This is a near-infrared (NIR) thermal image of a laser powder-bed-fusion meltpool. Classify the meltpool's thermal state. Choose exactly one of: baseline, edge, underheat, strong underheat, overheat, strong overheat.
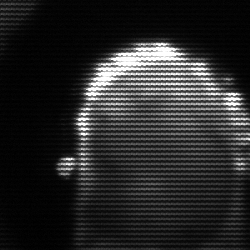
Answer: baseline